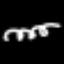
Label: squiggle